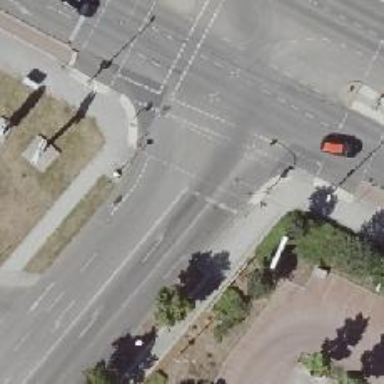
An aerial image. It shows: Road with traffic signals.